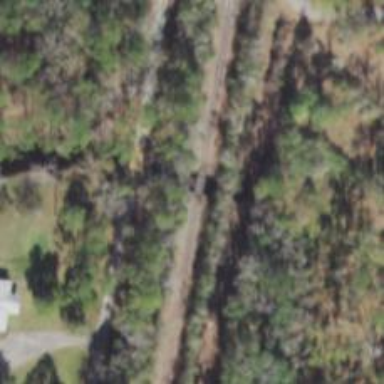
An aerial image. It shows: Disused railway bridge.